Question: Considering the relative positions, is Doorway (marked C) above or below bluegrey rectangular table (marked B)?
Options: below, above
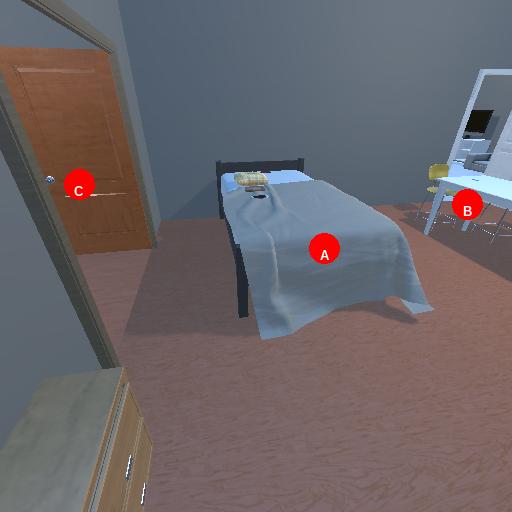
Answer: below